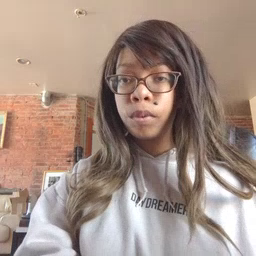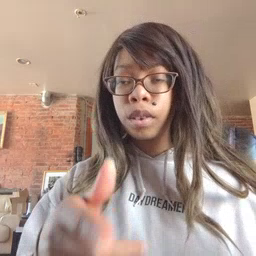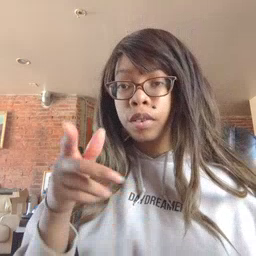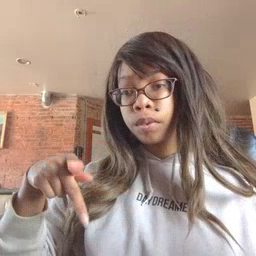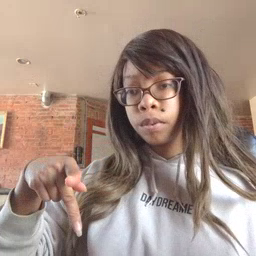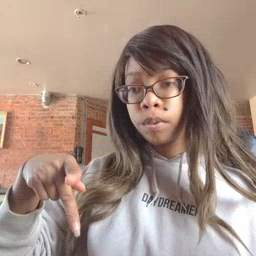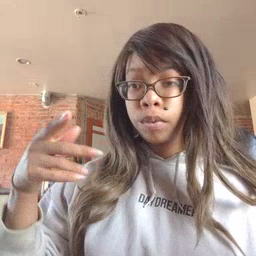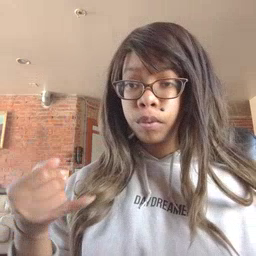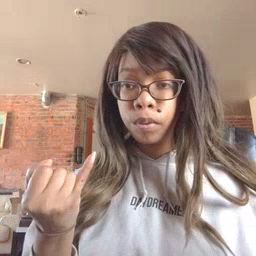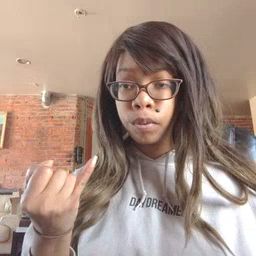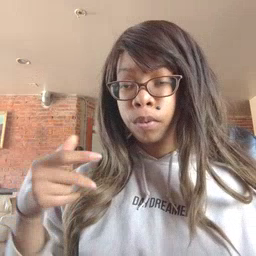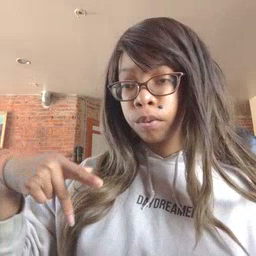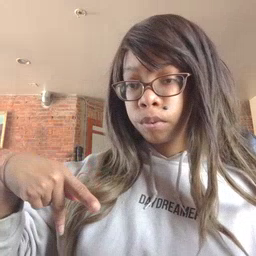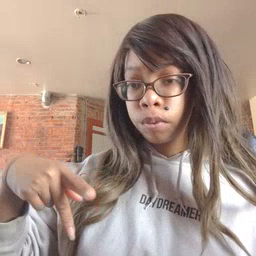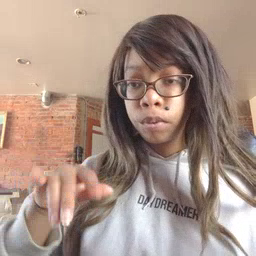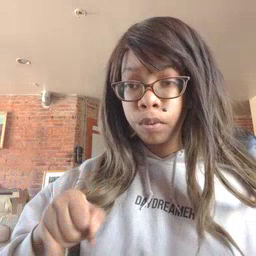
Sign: pajamas